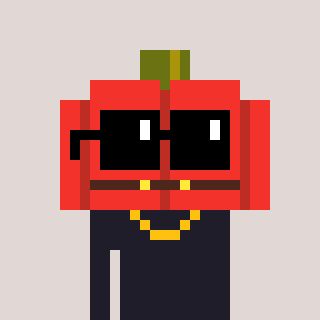
a pixel art character with square black sunglasses, a pumpkin-shaped head and a grayscale-colored body on a warm background